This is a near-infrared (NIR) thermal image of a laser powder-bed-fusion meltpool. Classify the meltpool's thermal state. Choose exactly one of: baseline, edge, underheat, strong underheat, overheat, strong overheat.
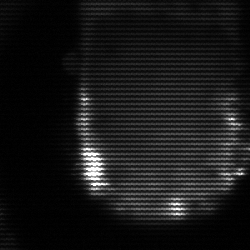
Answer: baseline